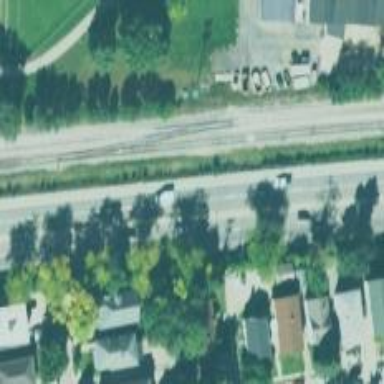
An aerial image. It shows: Railway siding for service.